Question: I am trying to implement print functionality on one of my project but I am not so good in this kind of work.
I already have connected with my thermal printer and write/print same samples.
Now I am trying to find some way to design my receipt to look like receipt from attached image.
I have some ideas but I am not sure if they are good for this kind of work, one of them is to try to format my receipt in html and their render html like bitmap(image) and then print it, I already tried this but it looks like I have an loss of quality.
If somebody have any other ideas about how I can make receipt look like on from the image please share this info with me I will be very thankful.
This is what I already did to print some samples, for formatting I used 'graphics.DrawString' but I don't think that I can accomplish too much using it.
'''
public void Print()
{
var doc = new PrintDocument();
doc.PrintPage += new PrintPageEventHandler(ProvideContent);
doc.Print();
}
public void ProvideContent(object sender, PrintPageEventArgs e)
{
Graphics graphics = e.Graphics;
Font font = new Font("Courier New", 10);
float fontHeight = font.GetHeight();
int startX = 0;
int startY = 0;
int Offset = 20;
e.PageSettings.PaperSize.Width = 50;
graphics.DrawString("Welcome to MSST", new Font("Courier New", 8),
new SolidBrush(Color.Black), startX, startY + Offset);
Offset = Offset + 20;
graphics.DrawString("Ticket No:" + "4525554654545",
new Font("Courier New", 14),
new SolidBrush(Color.Black), startX, startY + Offset);
Offset = Offset + 20;
graphics.DrawString("Ticket Date :" + "21/12/215",
new Font("Courier New", 14),
new SolidBrush(Color.Black), startX, startY + Offset);
Offset = Offset + 20;
String underLine = "------------------------------------------";
graphics.DrawString(underLine, new Font("Courier New", 14),
new SolidBrush(Color.Black), startX, startY + Offset);
Offset = Offset + 20;
String Grosstotal = "Total Amount to Pay = " + "2566";
Offset = Offset + 20;
underLine = "------------------------------------------";
graphics.DrawString(underLine, new Font("Courier New", 14),
new SolidBrush(Color.Black), startX, startY + Offset);
Offset = Offset + 20;
graphics.DrawString(Grosstotal, new Font("Courier New", 14),
new SolidBrush(Color.Black), startX, startY + Offset);
}
'''

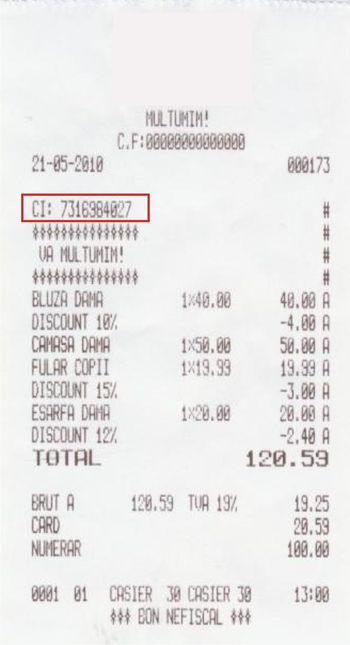
Answer: In the past when doing this I split up the receipt into separate parts that used different fonts or alignments such as Header, Body, Footer.
I used the following class layout to encapsulate my printed text definition.
(where you get the Font from and how you manage its lifetime is up to you)
'''
public class PrintText
{
public PrintText(string text, Font font) : this(text, font, new StringFormat()) {}
public PrintText(string text, Font font, StringFormat stringFormat)
{
Text = text;
Font = font;
StringFormat = stringFormat;
}
public string Text { get; set; }
public Font Font { get; set; }
/// <summary> Default is horizontal string formatting </summary>
public StringFormat StringFormat { get; set; }
}
'''
When there are longer lists of texts using the same font & padding then using a stringbuilder to build up your text makes life easy so you get a visual of how it will look just from inspecting your code.
If you had static text you can fit it all together as so:
'''
var sb = new StringBuilder();
sb.AppendLine("Start of receipt");
sb.AppendLine("================");
sb.AppendLine("Item 1");
sb.AppendLine("Item 2");
sb.AppendLine("================");
'''
Or if the data is a bit dynamic pass in some object you can iterate over and append your formatted text:
'''
private class ReceiptItem
{
public string Name { get; set; }
public decimal Cost { get; set; }
public int Amount { get; set; }
public int Discount { get; set; }
public decimal Total { get { return Cost * Amount; } }
}
'''
'''
const int FIRST_COL_PAD = 20;
const int SECOND_COL_PAD = 7;
const int THIRD_COL_PAD = 20;
var sb = new StringBuilder();
sb.AppendLine("Start of receipt");
sb.AppendLine("================");
foreach (var item in receiptItems)
{
sb.Append(item.Name.PadRight(FIRST_COL_PAD));
var breakDown = item.Amount > 0 ? item.Amount + "x" + item.Cost : string.Empty;
sb.Append(breakDown.PadRight(SECOND_COL_PAD));
sb.AppendLine(string.Format("{0:0.00} A", item.Total).PadLeft(THIRD_COL_PAD));
if (item.Discount > 0)
{
sb.Append(string.Format("DISCOUNT {0:D2}%", item.Discount).PadRight(FIRST_COL_PAD + SECOND_COL_PAD));
sb.Append(string.Format("{0:0.00} A", -(item.Total / 100 * item.Discount)).PadLeft(THIRD_COL_PAD));
sb.AppendLine();
}
}
sb.AppendLine("================");
'''
The output will look like:
'''
Start of receipt
================
Joes Food 1x10 10.00 A
DISCOUNT 10% -1.00 A
Fun Facts 1x20 20.00 A
DISCOUNT 15% -3.00 A
Bag of Sand 7x40 280.00 A
================
'''
Using the PrintText class earlier we can store our nicely formatted string builder output
'''
var printText = new PrintText(sb.ToString(), new Font("Monospace Please...", 8));
'''
Then finally use that when attempting to draw the string
'''
var layoutArea = new SizeF(AvailableWidth, 0);
SizeF stringSize = g.MeasureString(printText.Text, printText.Font, layoutArea, printText.StringFormat);
RectangleF rectf = new RectangleF(new PointF(), new SizeF(AvailableWidth, stringSize.Height));
g.DrawString(printText.Text, printText.Font, Brushes.Black, rectf, printText.StringFormat);
'''
You can also play around with a few different graphical tweaks if the text doesn't print quite right such as:
'''
g.SmoothingMode = SmoothingMode.AntiAlias;
g.InterpolationMode = InterpolationMode.HighQualityBicubic;
g.PixelOffsetMode = PixelOffsetMode.HighQuality;
'''